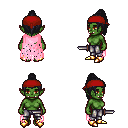
a pixel art fantasy rpg character, female body template, orc, green skin, pink tattered cape, metal pants, raven long topknot hairstyle, red bandana, gold boots, dagger, four views (front, back, left, right), 2x2 character sprite sheet, small pixel art, hard edges, no anti-aliasing